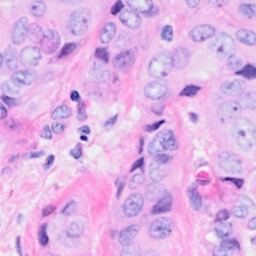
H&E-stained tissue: Breast